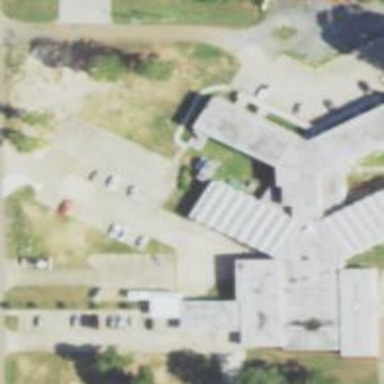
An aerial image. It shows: Hospital building.